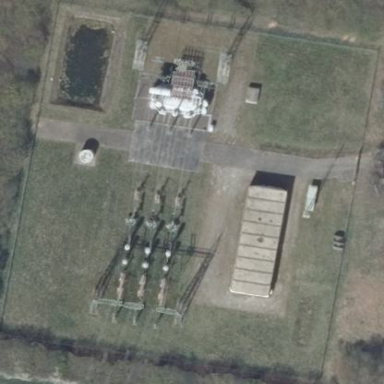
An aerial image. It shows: Power substation with transmission level designation. It is enclosed by fence.